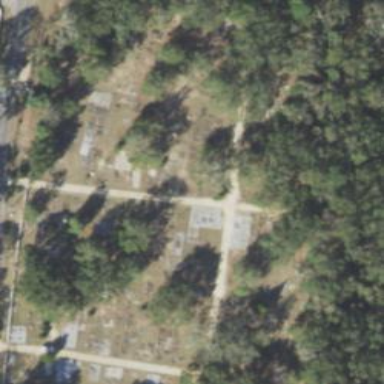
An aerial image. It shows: Cemetery.